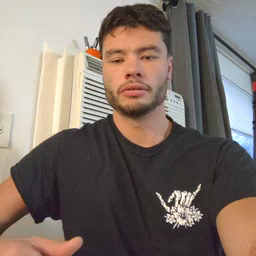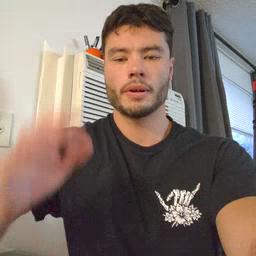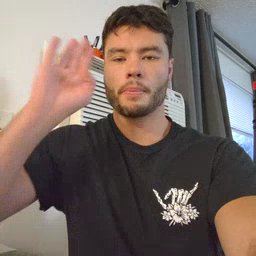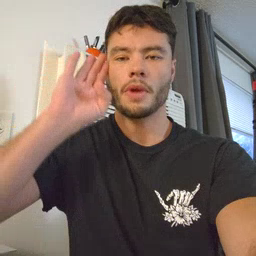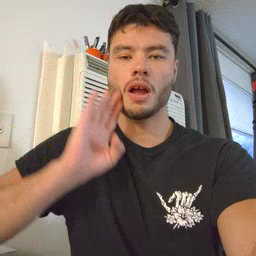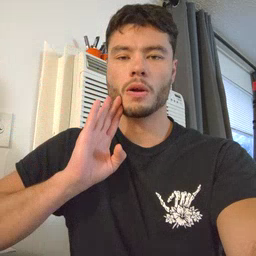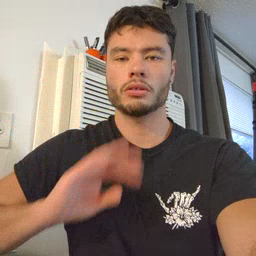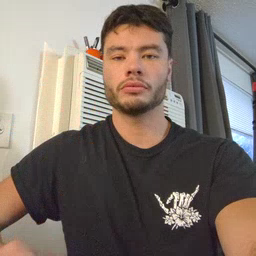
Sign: brown